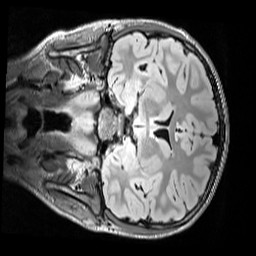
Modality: FLAIR
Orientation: coronal
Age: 12
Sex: male
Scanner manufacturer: siemens
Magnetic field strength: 3 T
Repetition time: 5 s
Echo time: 0.388 s